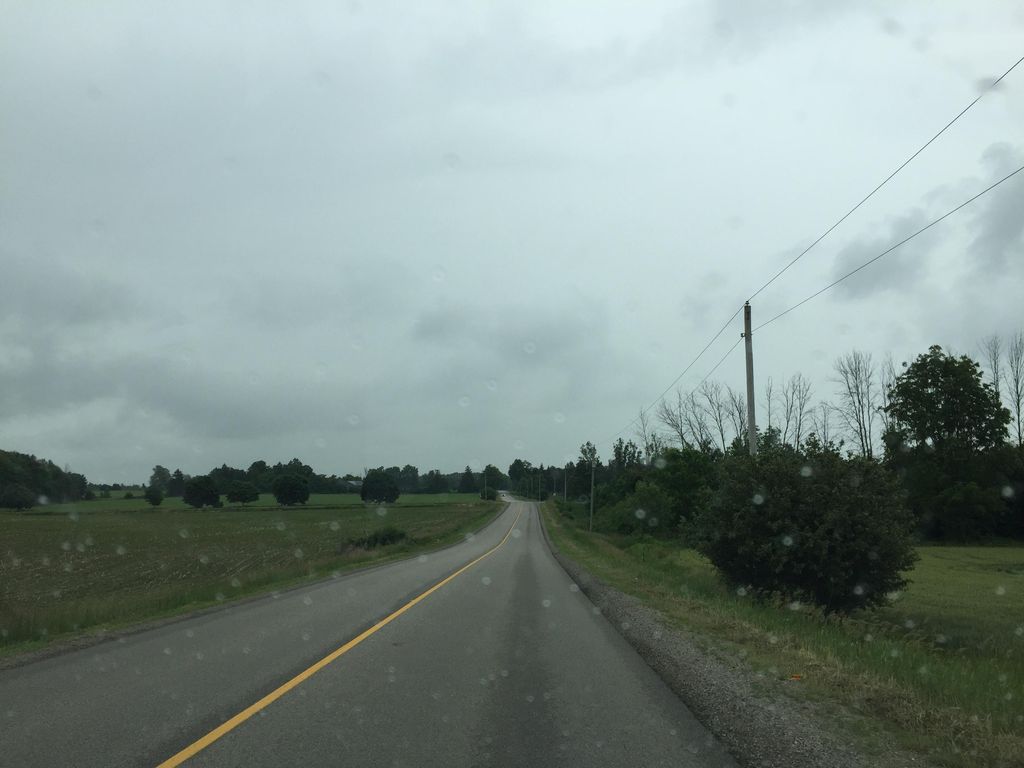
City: kitchener-waterloo